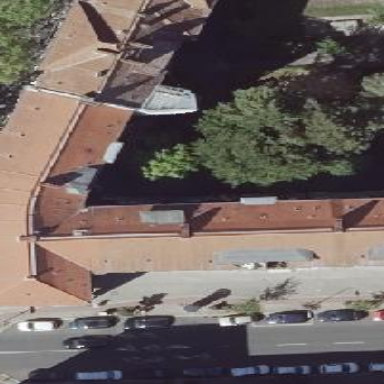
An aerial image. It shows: Gabled roof apartments building with red roof tiles.